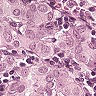
Metastatic tissue present: yes